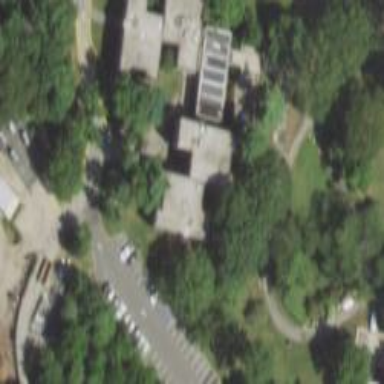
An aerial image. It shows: Dormitory building.